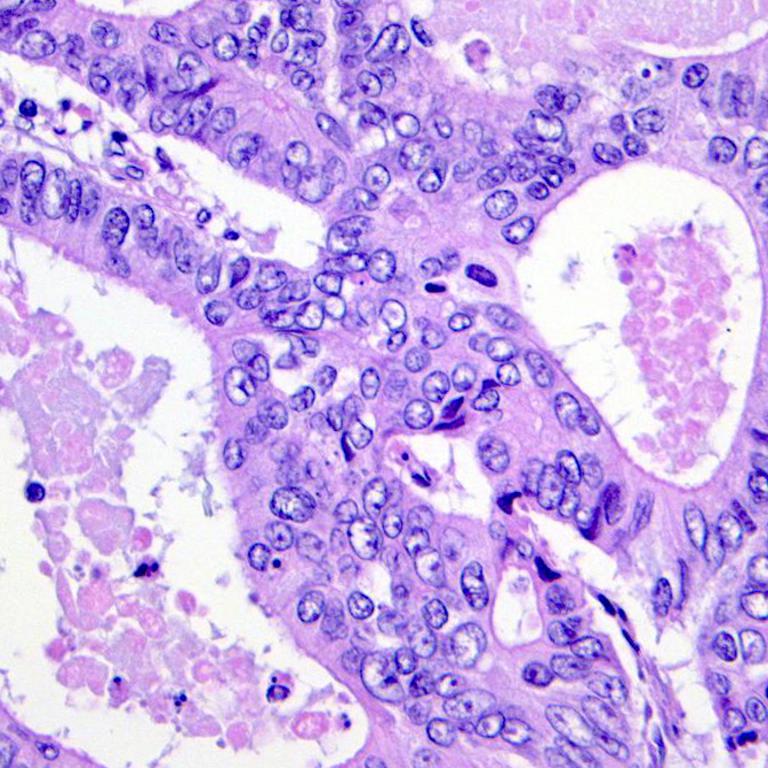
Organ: colon
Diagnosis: adenocarcinomas